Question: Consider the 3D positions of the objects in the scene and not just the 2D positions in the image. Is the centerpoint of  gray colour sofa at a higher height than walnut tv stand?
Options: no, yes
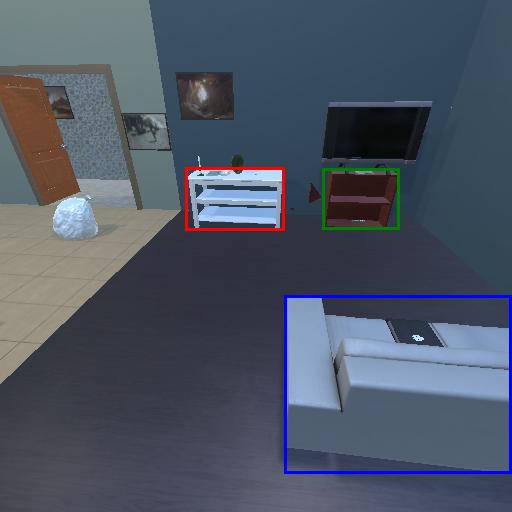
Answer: no